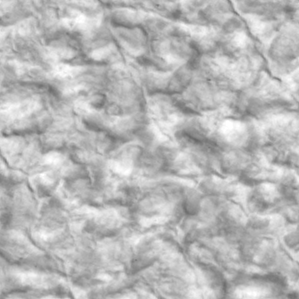
Label: non_frost